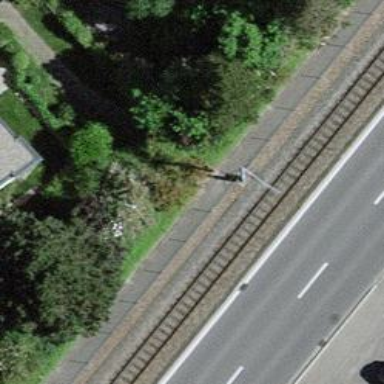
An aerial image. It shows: Footway on asphalt surface passing through tunnel.